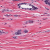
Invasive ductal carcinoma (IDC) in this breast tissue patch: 1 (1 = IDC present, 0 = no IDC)